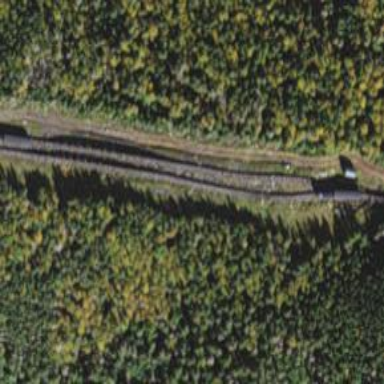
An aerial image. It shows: Preserved narrow-gauge railway.